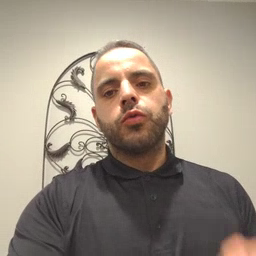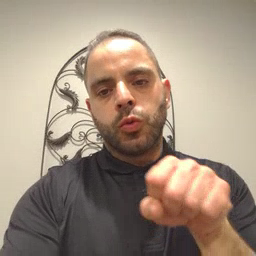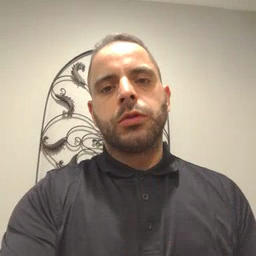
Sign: shoe